Question: Any clue? The code below doesn't work properly...
Thank you!
'''
<DataGrid AutoGenerateColumns="False" VerticalAlignment="Stretch" HorizontalAlignment="Stretch" Name="dg1" Grid.Row="0" >
<DataGridTemplateColumn Width="SizeToCells" IsReadOnly="True">
<DataGridTemplateColumn.HeaderTemplate>
<DataTemplate>
<Label HorizontalAlignment="Center" Content="First Name"></Label>
</DataTemplate>
</DataGridTemplateColumn.HeaderTemplate>
<DataGridTemplateColumn.CellTemplate>
<DataTemplate>
<Label Content="{Binding FirstName}" />
</DataTemplate>
</DataGridTemplateColumn.CellTemplate>
</DataGridTemplateColumn>
'''
UPDATE:
Solution of @ArsenMkrt is great but I am facing some strange vertical lines...

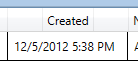
Answer: Use 'HeaderStyle' instead of 'HeaderTemplate'
'''
<DataGridTemplateColumn.HeaderStyle>
<Style TargetType="{x:Type DataGridColumnHeader}">
<Setter Property="HorizontalAlignment" Value="Center"/>
</Style>
</DataGridTemplateColumn.HeaderStyle>
'''